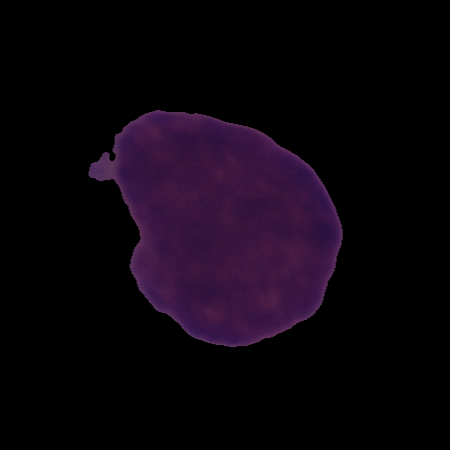
Label: cancer